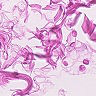
Metastatic tissue present: no